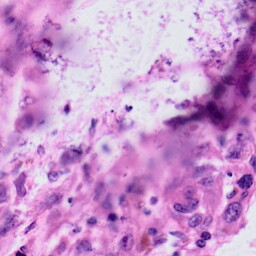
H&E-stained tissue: Skin